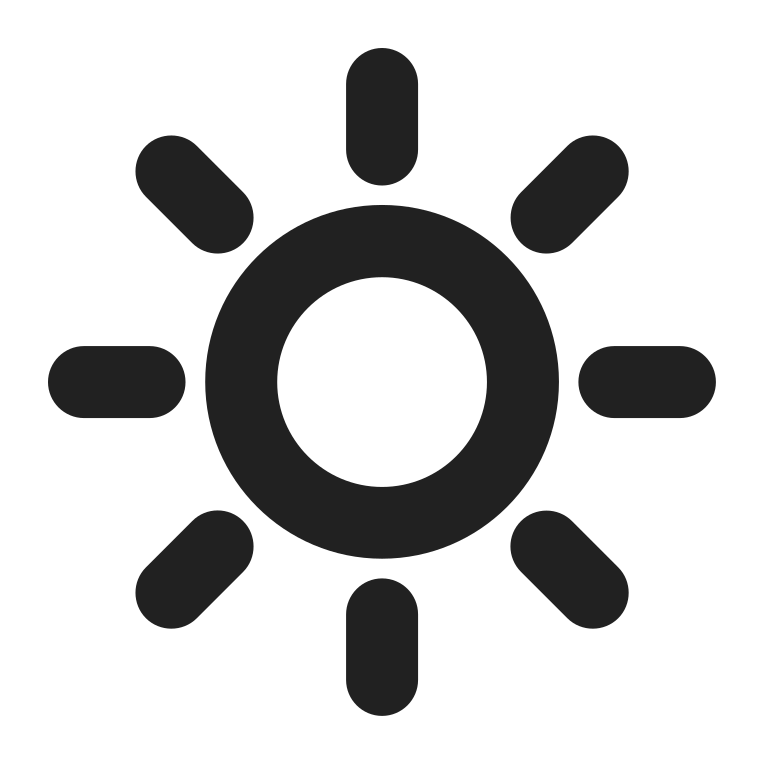
bright button high contrast